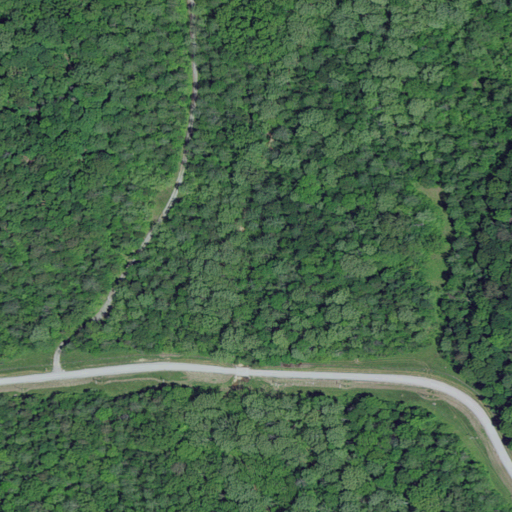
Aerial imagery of valley in Kentucky named Raridan Hollow containing deciduous forest, woody wetlands, mixed forest, open development, low intensity development, and medium intensity development